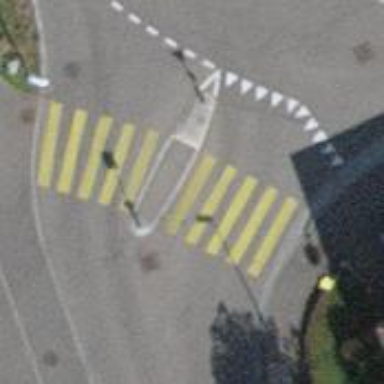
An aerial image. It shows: Marked footway crossing with island in the middle.